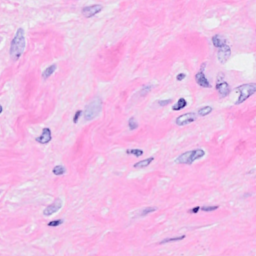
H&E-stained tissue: Breast